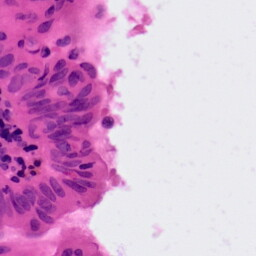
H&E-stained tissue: Colon